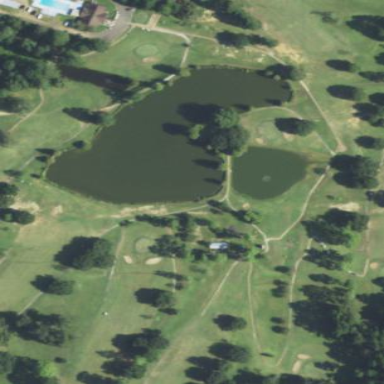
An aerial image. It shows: Golf course surrounded by greenery.